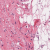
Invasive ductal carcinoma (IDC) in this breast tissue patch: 0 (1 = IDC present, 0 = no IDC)